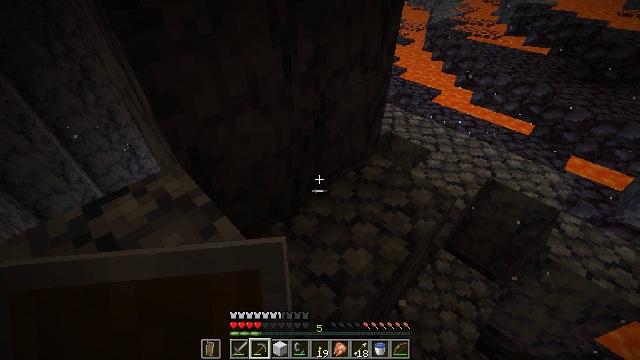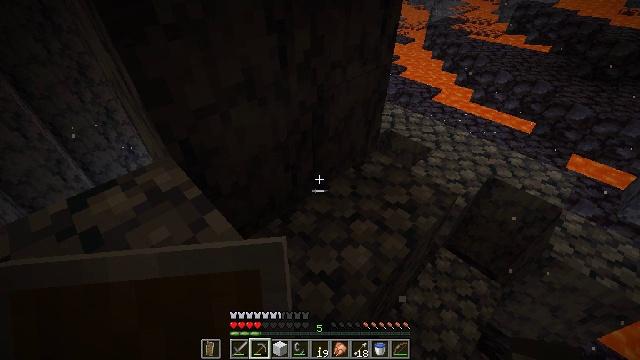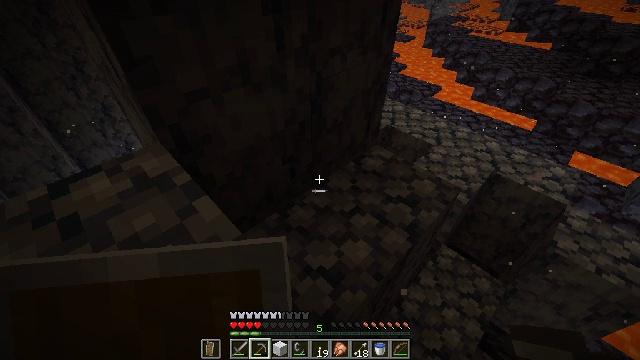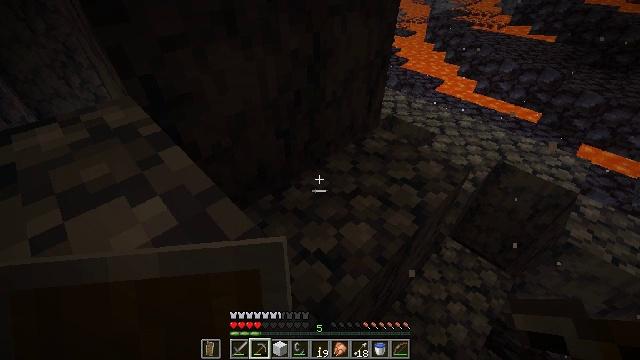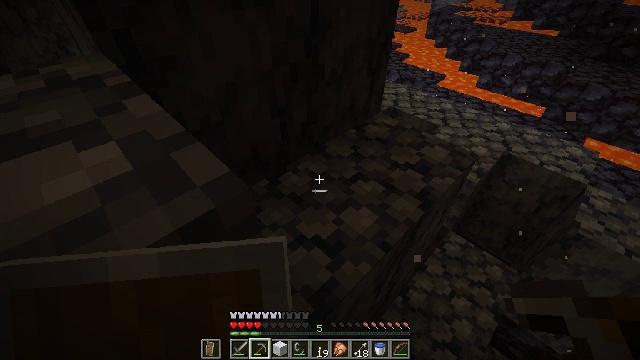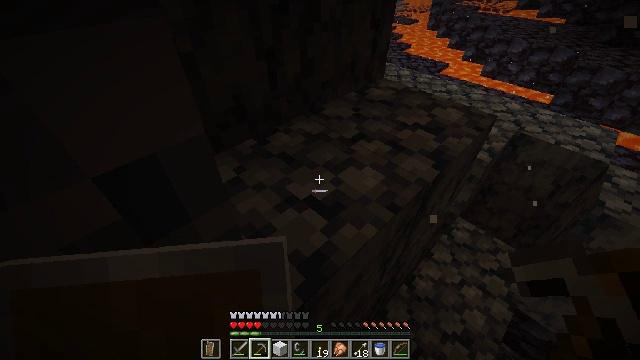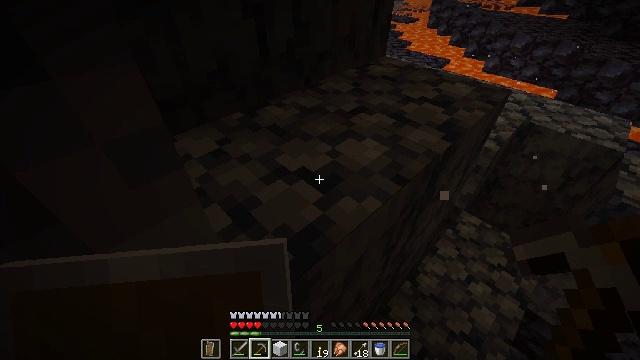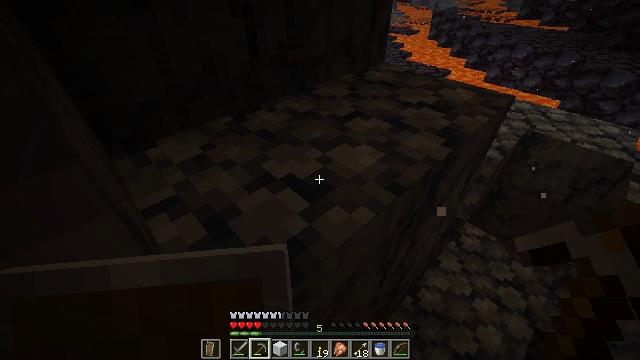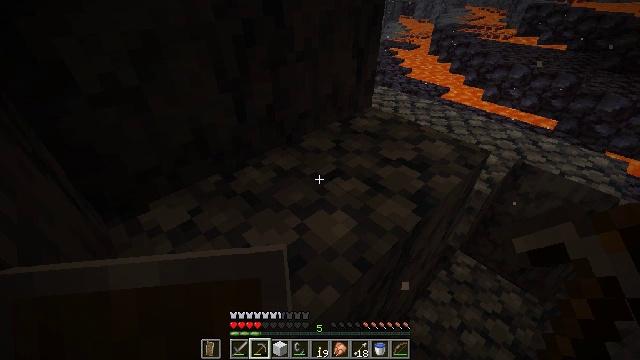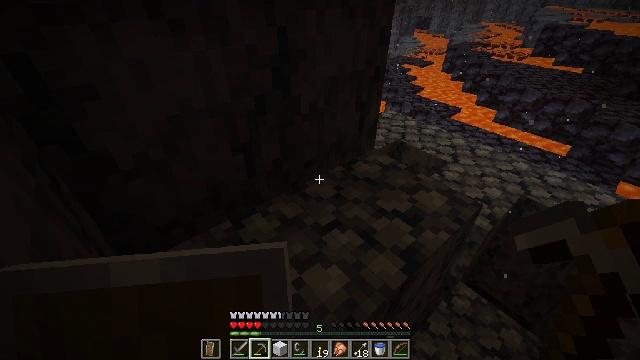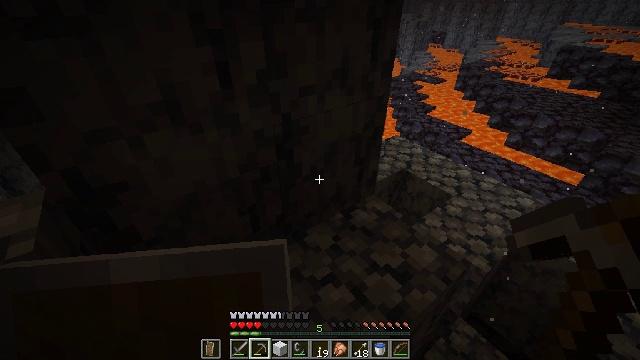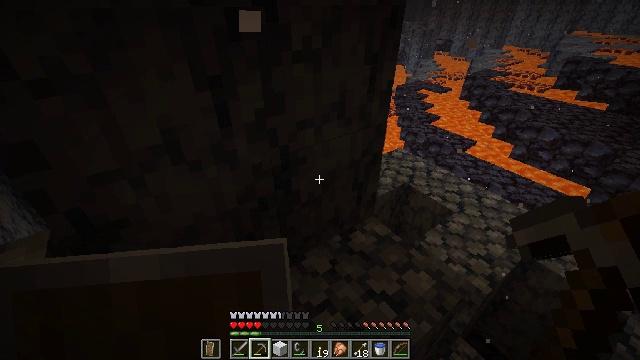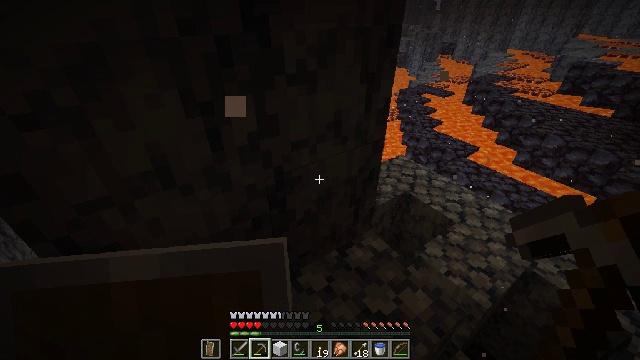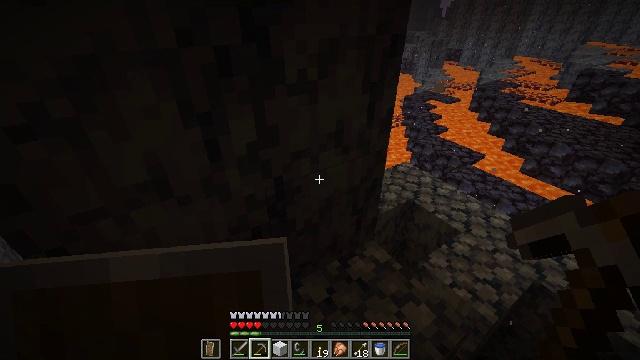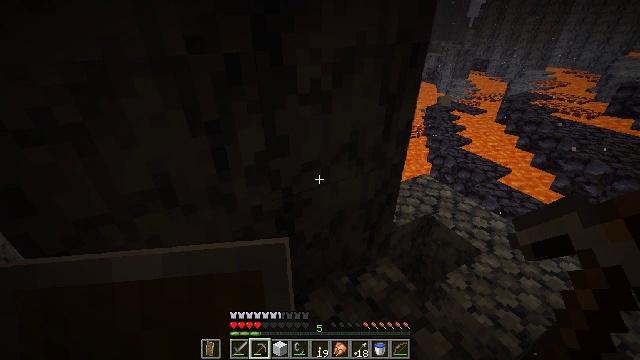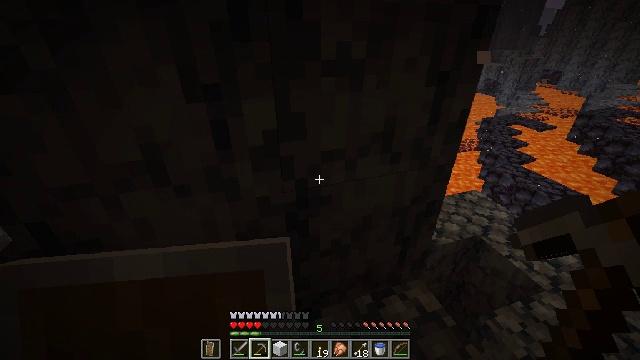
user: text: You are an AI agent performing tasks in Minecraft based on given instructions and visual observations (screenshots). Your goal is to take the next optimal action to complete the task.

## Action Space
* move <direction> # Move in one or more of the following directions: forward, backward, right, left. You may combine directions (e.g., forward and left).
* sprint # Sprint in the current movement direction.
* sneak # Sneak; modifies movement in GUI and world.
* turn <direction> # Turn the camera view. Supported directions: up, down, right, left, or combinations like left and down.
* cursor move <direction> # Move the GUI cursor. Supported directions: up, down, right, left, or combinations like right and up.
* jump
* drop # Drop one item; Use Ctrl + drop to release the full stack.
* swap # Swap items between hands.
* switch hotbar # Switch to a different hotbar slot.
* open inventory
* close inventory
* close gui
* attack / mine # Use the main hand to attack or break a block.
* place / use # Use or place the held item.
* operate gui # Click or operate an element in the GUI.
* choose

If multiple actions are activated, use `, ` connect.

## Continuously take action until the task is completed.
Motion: motion action
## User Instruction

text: Use a pickaxe to mine basalt.
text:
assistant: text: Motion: no_op
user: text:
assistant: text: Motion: no_op
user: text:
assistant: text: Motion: no_op
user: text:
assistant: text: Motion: move forward
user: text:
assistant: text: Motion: move forward
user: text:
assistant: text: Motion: move forward
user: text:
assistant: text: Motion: move forward, turn up
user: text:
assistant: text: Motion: move forward, turn up, jump
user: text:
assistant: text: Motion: move forward, turn left and up, jump
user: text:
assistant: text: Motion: move forward, turn left and up, jump
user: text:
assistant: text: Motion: move forward, turn left, jump
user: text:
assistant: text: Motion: move forward, jump
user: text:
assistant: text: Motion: move forward, turn left and up, jump
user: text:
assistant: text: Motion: move forward, turn left and up, jump
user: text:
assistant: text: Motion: move forward, turn left and up, jump
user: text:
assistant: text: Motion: move forward, turn left and up, jump
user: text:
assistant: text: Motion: move forward, turn left and up, jump
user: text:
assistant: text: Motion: move forward, turn left and up, jump
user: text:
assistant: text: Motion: move forward, turn left and up, jump
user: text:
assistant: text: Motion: move forward, turn left, jump
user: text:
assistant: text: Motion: move forward, turn left, jump
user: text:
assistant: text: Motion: move forward, turn left, jump
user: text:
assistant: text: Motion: move forward, jump
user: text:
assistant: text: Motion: move forward, jump
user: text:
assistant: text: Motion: move forward, jump
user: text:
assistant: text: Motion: move forward, jump
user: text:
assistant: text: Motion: turn left, jump
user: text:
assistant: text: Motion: turn left
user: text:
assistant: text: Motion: turn left
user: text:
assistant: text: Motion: turn left